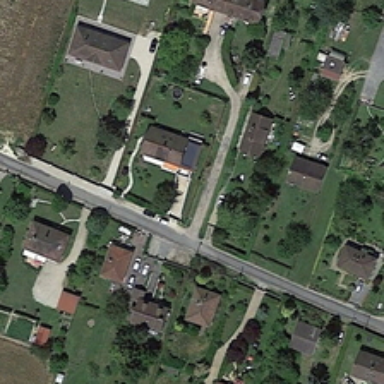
Many buildings and many green trees are in a medium residential area .